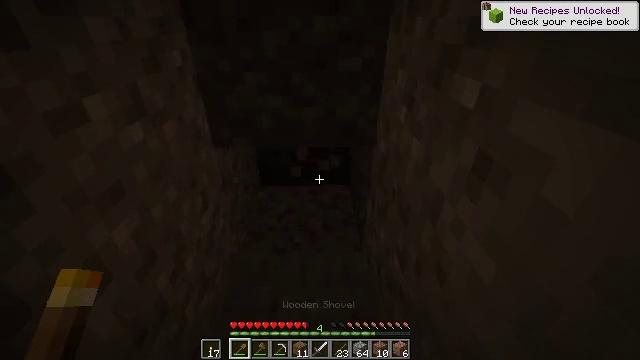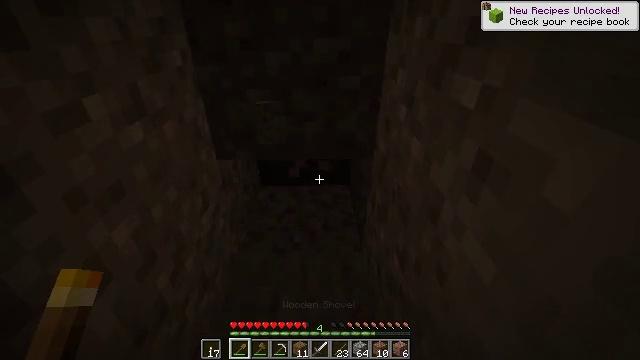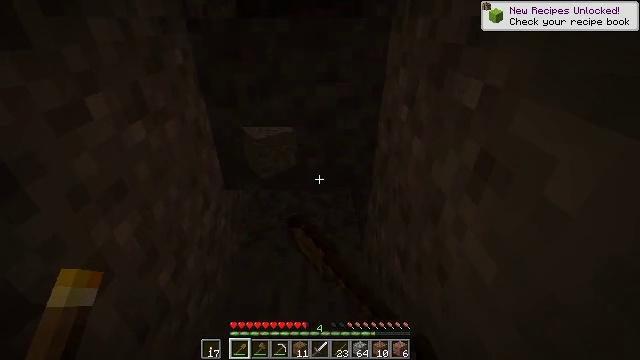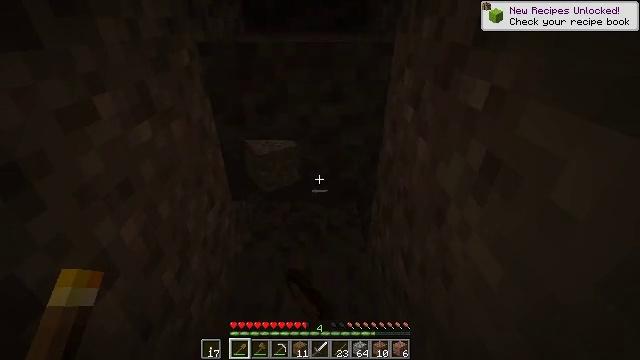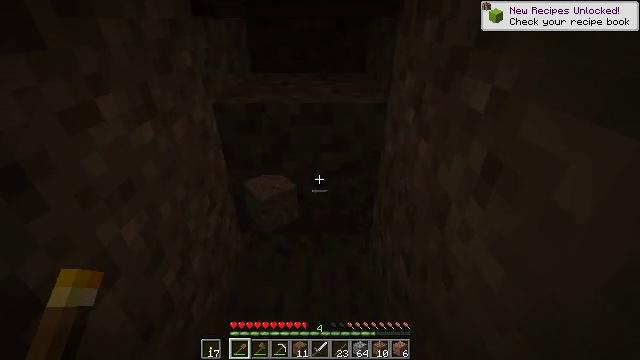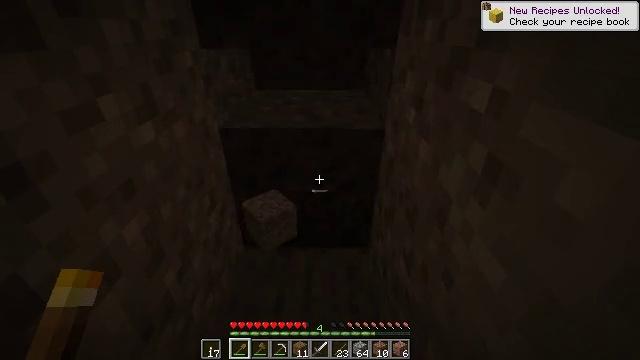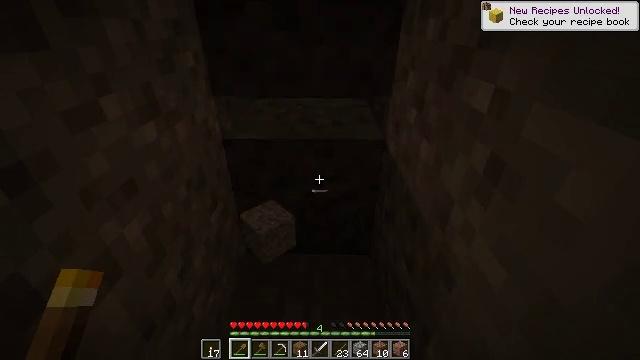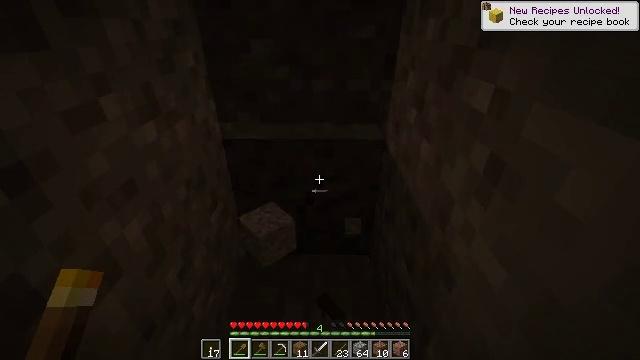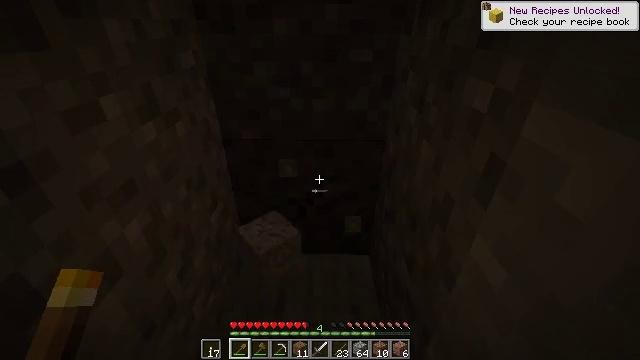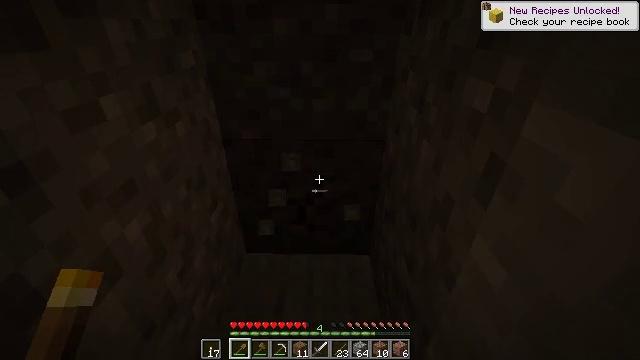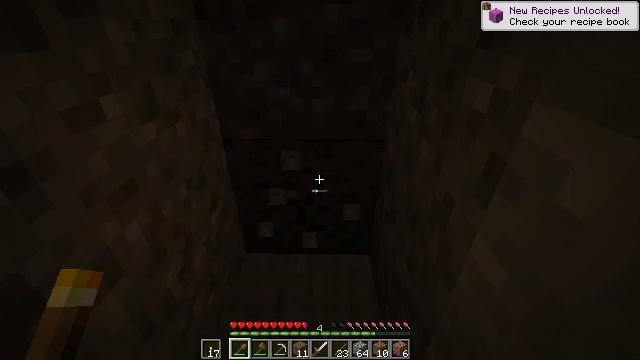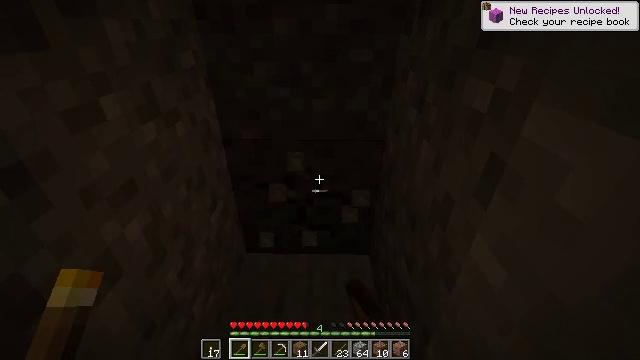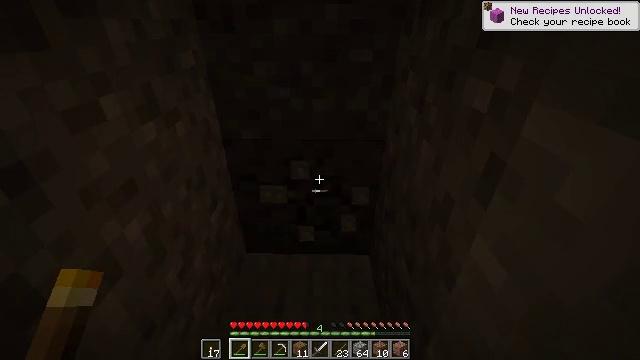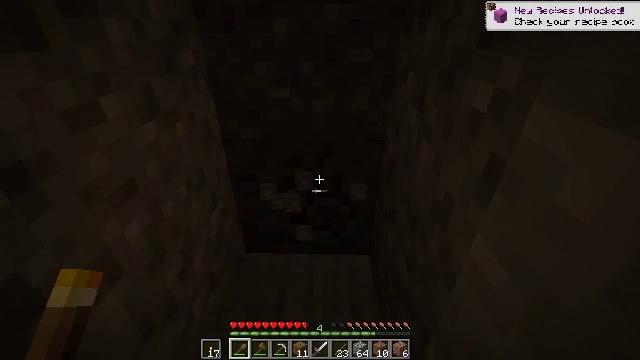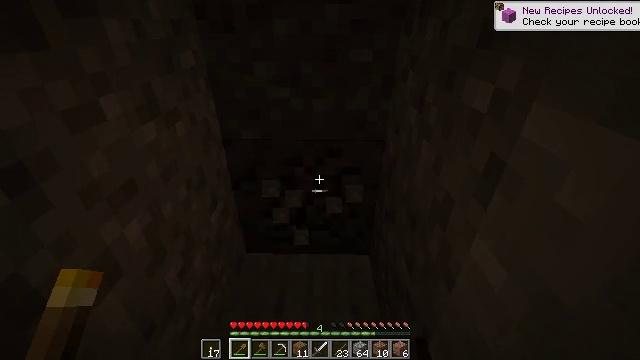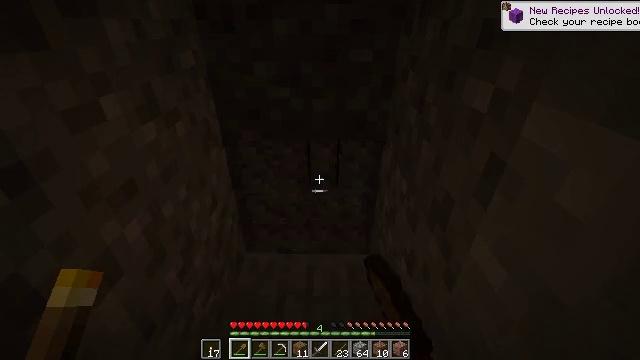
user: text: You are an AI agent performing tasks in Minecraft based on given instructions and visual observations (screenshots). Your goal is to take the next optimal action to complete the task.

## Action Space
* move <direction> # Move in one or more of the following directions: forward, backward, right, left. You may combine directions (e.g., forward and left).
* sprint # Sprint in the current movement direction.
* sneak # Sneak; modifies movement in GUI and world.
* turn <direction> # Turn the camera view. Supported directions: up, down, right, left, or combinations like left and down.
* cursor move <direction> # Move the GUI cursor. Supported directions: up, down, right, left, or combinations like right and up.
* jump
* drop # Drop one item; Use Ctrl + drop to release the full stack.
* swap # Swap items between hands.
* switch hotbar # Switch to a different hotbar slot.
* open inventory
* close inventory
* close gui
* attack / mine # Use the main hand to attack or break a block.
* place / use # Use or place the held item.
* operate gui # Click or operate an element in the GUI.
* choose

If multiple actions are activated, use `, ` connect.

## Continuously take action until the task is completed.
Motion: motion action
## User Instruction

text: Gather gravel by digging.
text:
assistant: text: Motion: attack / mine
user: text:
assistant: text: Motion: attack / mine
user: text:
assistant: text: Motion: turn left, attack / mine
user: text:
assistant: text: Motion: attack / mine
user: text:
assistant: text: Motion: attack / mine
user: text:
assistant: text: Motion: attack / mine
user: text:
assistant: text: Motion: attack / mine
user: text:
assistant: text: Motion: attack / mine
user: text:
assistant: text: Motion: attack / mine
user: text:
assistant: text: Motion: attack / mine
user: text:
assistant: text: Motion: attack / mine
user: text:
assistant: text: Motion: attack / mine
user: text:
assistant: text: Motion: attack / mine
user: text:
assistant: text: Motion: attack / mine
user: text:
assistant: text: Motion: attack / mine
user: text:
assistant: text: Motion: attack / mine
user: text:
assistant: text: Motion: attack / mine
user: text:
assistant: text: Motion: attack / mine
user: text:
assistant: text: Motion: attack / mine
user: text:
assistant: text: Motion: attack / mine
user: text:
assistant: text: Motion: attack / mine
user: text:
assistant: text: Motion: attack / mine
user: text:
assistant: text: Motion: attack / mine
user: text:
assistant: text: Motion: attack / mine
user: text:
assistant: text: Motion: attack / mine
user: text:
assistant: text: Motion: attack / mine
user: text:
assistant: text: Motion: attack / mine
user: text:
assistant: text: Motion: attack / mine
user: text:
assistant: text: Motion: attack / mine
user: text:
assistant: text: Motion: attack / mine